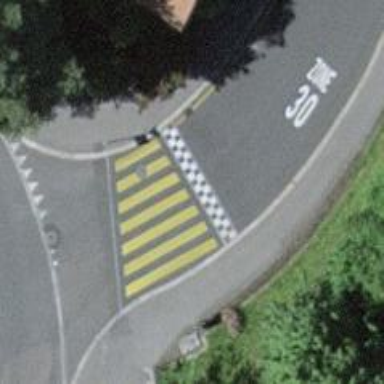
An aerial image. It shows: Kerb serving as barrier.